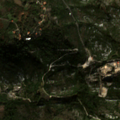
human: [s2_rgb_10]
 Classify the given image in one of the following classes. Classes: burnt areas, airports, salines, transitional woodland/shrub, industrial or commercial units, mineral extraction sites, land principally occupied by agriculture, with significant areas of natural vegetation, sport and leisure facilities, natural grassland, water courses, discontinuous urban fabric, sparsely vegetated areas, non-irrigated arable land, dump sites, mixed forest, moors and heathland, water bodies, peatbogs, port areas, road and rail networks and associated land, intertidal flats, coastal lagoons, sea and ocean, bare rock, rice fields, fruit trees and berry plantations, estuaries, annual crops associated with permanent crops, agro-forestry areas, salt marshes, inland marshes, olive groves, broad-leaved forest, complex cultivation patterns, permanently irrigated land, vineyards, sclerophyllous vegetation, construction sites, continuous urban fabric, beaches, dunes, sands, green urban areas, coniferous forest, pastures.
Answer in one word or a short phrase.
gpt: land principally occupied by agriculture, with significant areas of natural vegetation, sclerophyllous vegetation, transitional woodland/shrub